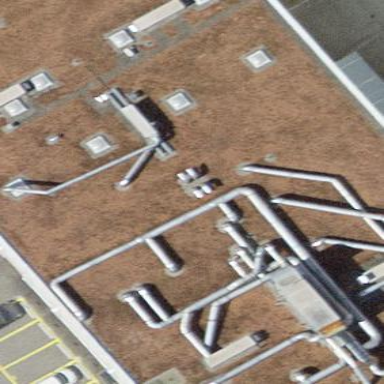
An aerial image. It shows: Commercial building with flat roof.